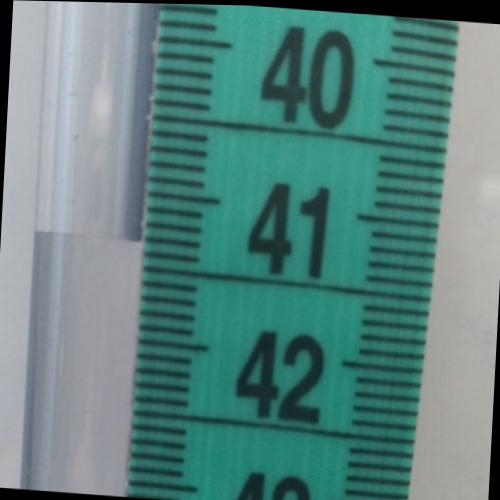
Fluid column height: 41.3 cm